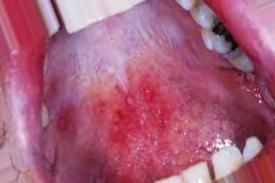
Condition: Mouth Ulcer